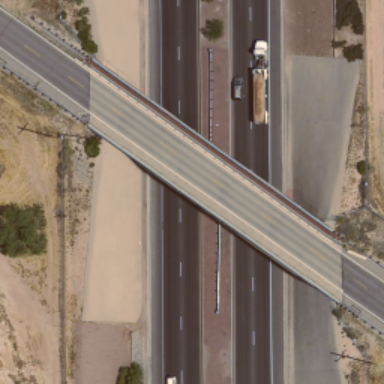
An overpass with a road go across another two roads diagonally .